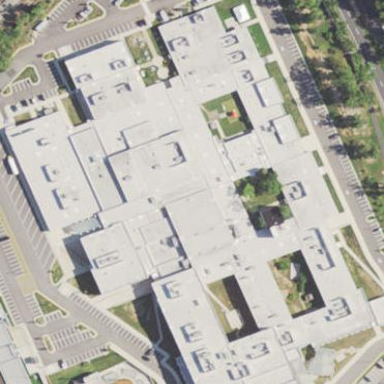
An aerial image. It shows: School building.